Question: I have a normalized table (table a) and a non-normalized table (table b), like this:

I want to insert a new row into the normalized table for each parent in the non-normalized table. So if there is a record in table B with two parents for a studentID, I want to insert two records into table A with each different parent name from table B.
I've been struggling for with this for hours, any help would be appreciated on how to go about doing this.
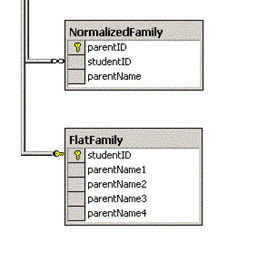
Answer: Assuming 'parentID' is an auto incremental column, you could do this:
'''
INSERT INTO NormalizedFamily(studentID, parentName)
SELECT studentID, parentName1
FROM FlatFamily
UNION
SELECT studentID, parentName2
FROM FlatFamily
WHERE parentName2 IS NOT NULL
UNION
SELECT studentID, parentName3
FROM FlatFamily
WHERE parentName3 IS NOT NULL
UNION
SELECT studentID, parentName4
FROM FlatFamily
WHERE parentName4 IS NOT NULL
'''
In any case, I don't really get why the column 'parentId' is the key of your normalized table. As it is, the same parent can't have multiple students related to him?, shouldn't the key be a combination of 'parentID' and 'studentID'?.